Question: Look at <URL> or just look at the image bellow, and check their big image with text overlaying it at the top of the site.
They have a black transparent background on the text, but the text itself isn't transparent. How do they accomplish this?
If I try to add transparency on a text block with background set, the text gets transparent as well.

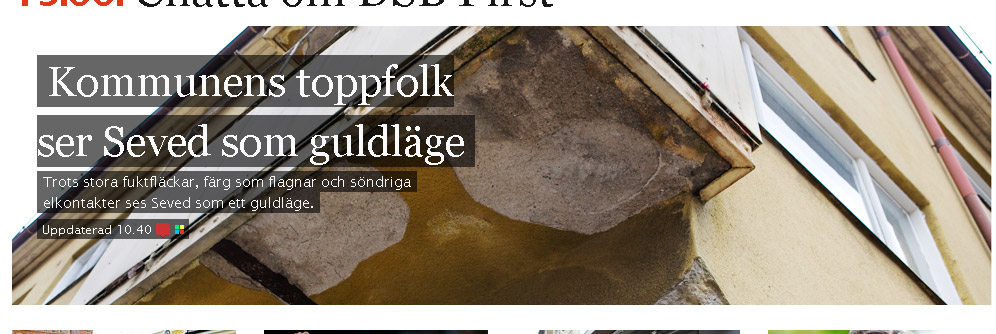
Answer: They use a semi-transparent PNG background image.
'''
.supertop div h1 a {
color: #FAFAFA;
background-image: url("/template/ver2-0/gfx/trans_black.png");
padding: 2px 10px;
line-height: 60px;
}
'''
this is the safest approach at the moment, as long as not all browsers support 'rgba' colours.
It will be an opaque grey in IE6, which doesn't support alpha transparency.